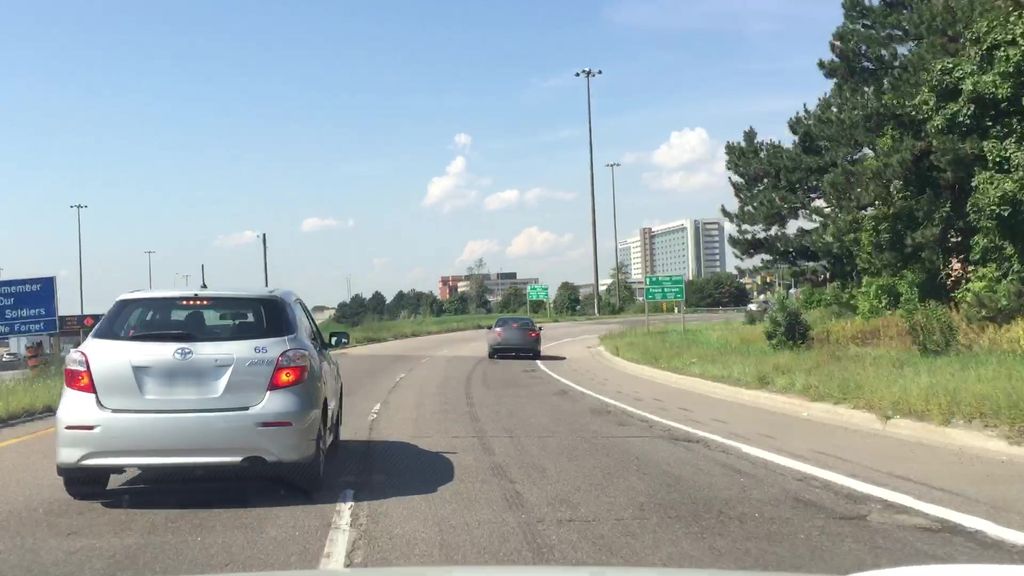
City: toronto